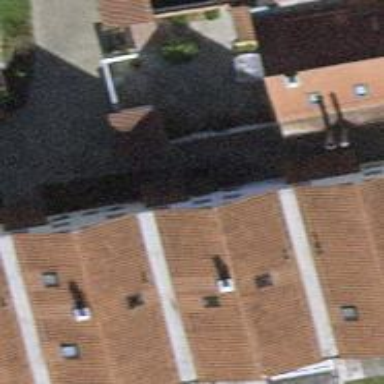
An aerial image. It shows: Terrace building.